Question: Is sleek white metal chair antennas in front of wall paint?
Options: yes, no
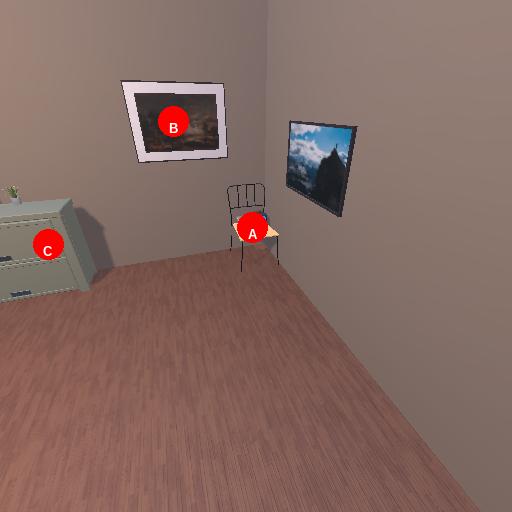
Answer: yes